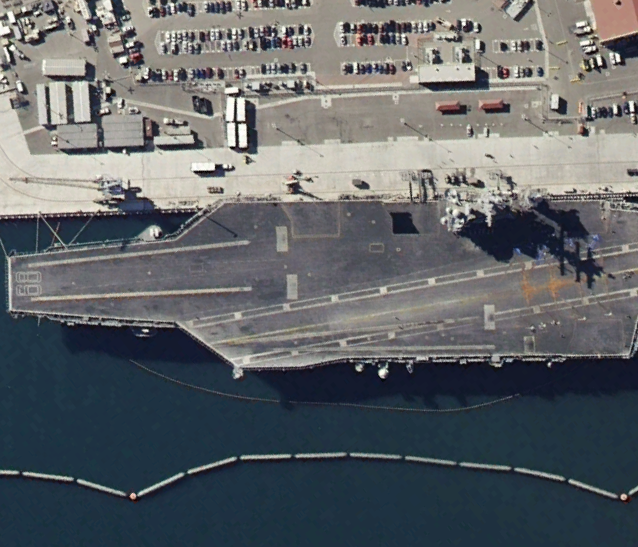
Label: aircraft_carrier